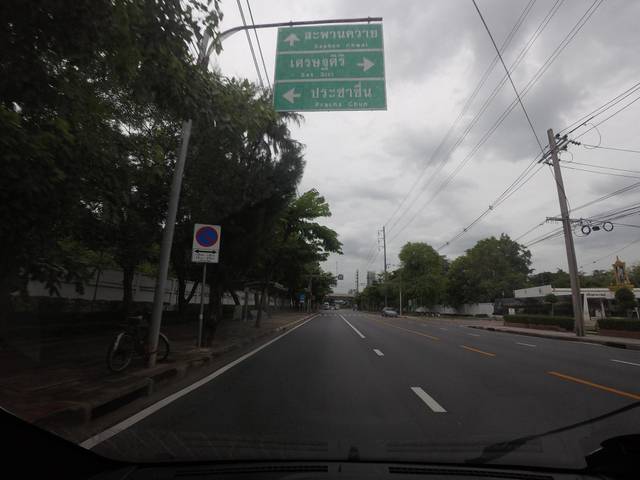
Region: Thailand
Coordinates: 13.793, 100.533